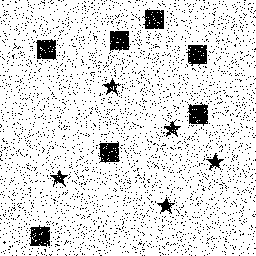
Squares: 7
Triangles: 0
Stars: 5
Total shapes: 12